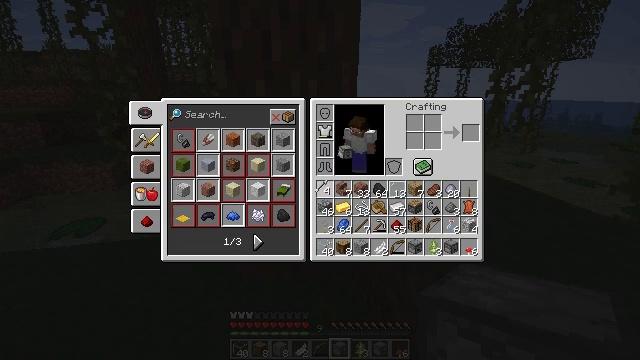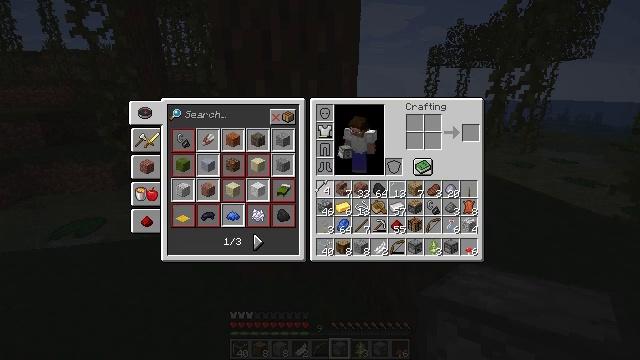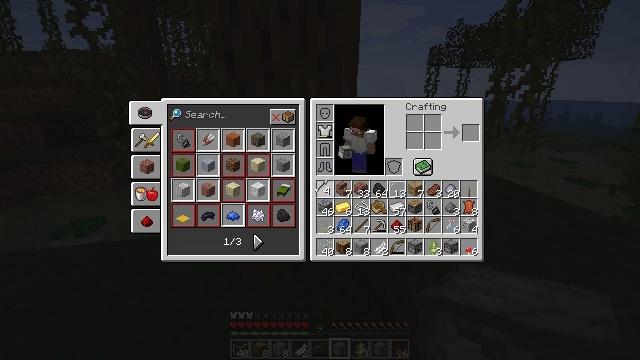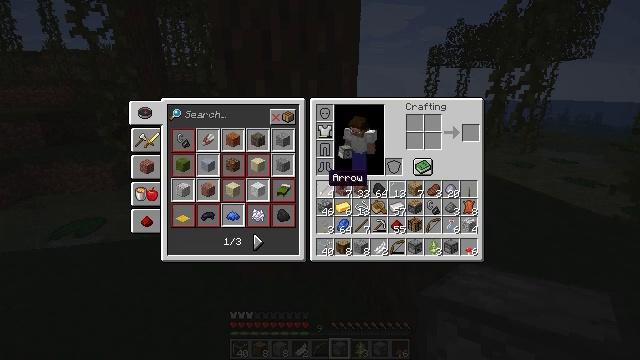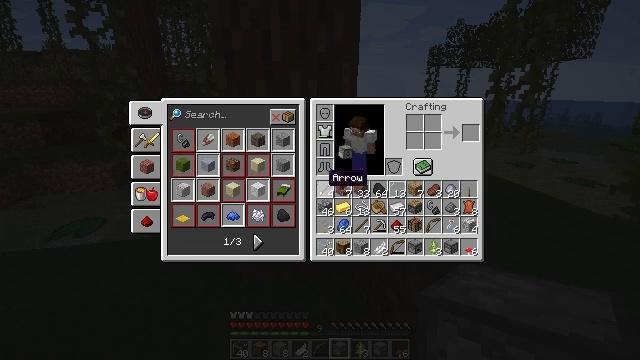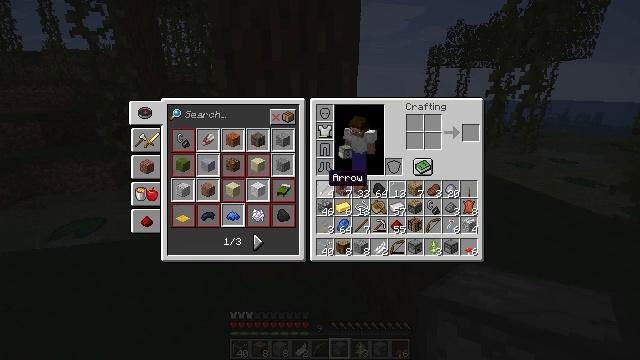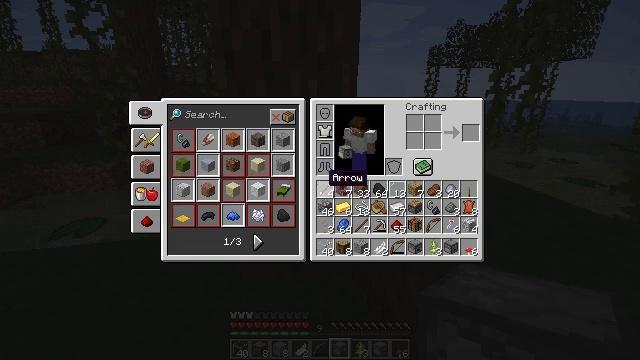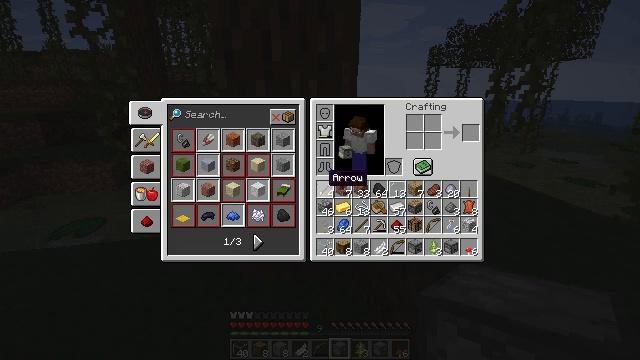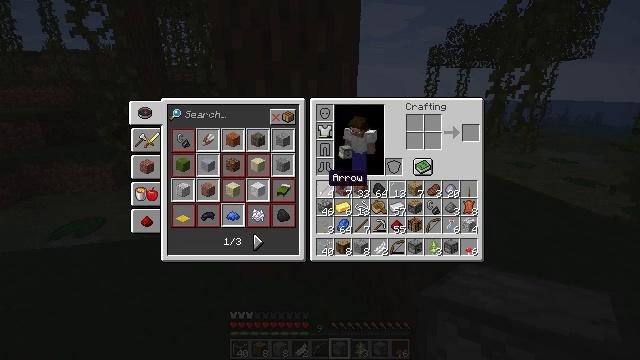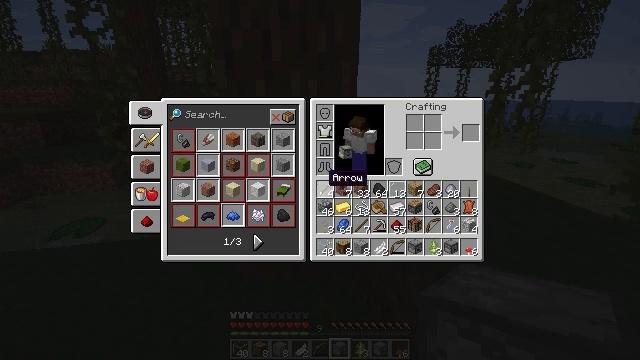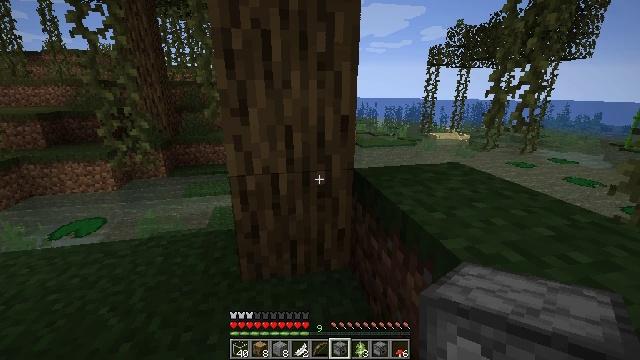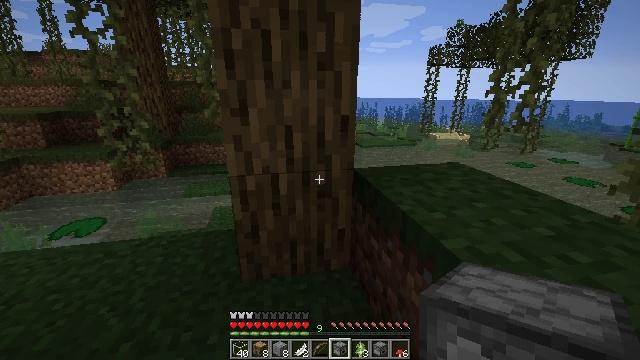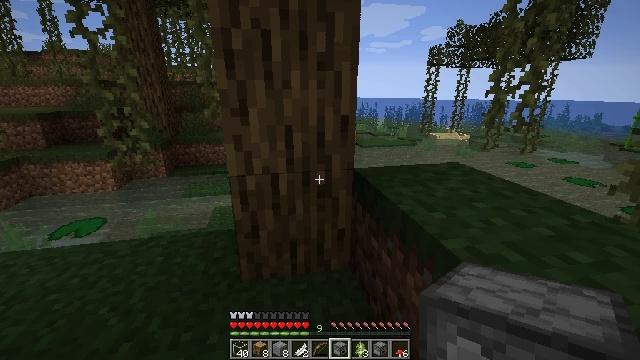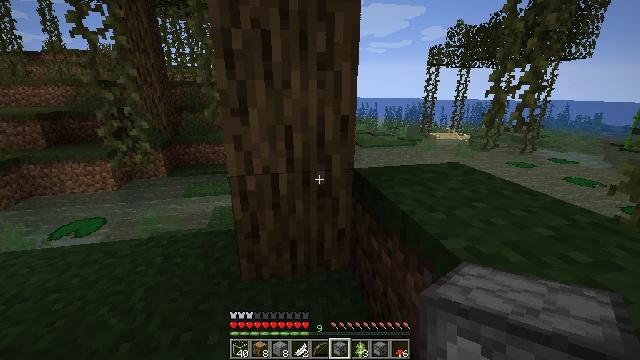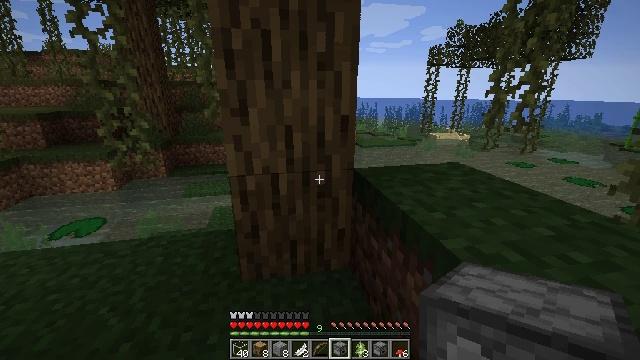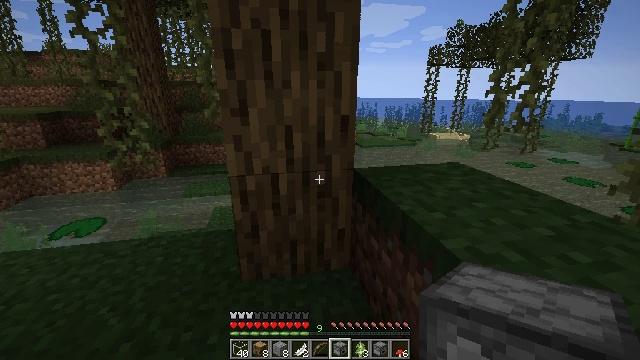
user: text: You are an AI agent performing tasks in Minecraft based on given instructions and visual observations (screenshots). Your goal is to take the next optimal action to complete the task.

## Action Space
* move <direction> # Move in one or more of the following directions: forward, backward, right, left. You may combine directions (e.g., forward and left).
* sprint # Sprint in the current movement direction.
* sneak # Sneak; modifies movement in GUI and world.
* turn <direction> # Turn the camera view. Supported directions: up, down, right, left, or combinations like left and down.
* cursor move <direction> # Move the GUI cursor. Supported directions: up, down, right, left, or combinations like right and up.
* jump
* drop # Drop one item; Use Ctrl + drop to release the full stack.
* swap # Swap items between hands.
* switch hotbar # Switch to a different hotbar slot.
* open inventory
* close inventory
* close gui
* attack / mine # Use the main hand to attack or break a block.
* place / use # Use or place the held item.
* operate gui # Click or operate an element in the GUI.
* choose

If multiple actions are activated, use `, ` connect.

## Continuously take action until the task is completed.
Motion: motion action
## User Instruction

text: Chop down the oak log.
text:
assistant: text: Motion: operate gui
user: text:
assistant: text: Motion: operate gui
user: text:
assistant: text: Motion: no_op
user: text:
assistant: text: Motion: no_op
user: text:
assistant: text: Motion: no_op
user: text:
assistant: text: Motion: no_op
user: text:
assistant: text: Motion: no_op
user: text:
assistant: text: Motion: no_op
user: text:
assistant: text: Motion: no_op
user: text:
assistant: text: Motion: close inventory
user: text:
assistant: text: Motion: close inventory
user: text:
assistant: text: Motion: close inventory
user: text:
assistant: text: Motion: close inventory
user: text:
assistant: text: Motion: no_op
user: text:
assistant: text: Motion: no_op
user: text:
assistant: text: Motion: no_op
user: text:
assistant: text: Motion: no_op
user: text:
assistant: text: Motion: no_op
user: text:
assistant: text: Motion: no_op
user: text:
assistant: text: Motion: no_op
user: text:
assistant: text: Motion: no_op
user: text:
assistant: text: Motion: no_op
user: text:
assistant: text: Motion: no_op
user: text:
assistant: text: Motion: no_op
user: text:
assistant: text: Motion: no_op
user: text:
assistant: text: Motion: no_op
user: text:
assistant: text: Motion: no_op
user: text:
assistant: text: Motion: no_op
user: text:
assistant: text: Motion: no_op
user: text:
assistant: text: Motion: no_op